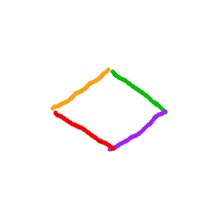
Shape: rhombus